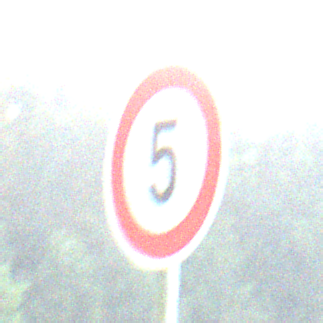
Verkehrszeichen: Geschwindigkeit5
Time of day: SunriseSunset
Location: Outdoor (Nature)
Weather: PartlyCloudy
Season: NotSpecified
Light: Natural